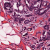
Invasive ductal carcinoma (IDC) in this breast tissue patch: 1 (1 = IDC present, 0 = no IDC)